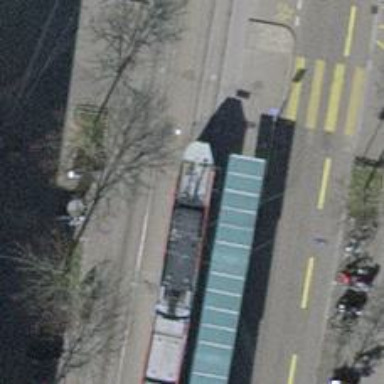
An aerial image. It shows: Tram stop for public transport.